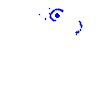
Particle: electron